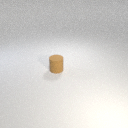
small brown rubber cylinder